Question: I have a button like and i have some coded to change the style of button.
'''
Button btnGPSFound = new Button(res.getImage("near_by_menu.png"));
btnGPSFound.getUnselectedStyle().setBackgroundType(Style.BACKGROUND_IMAGE_SCALED_FILL);
'''
But there is gray box back of my button.
I don't know what the gray box is and i want to get rid of it.
can anyone help me.
Thanks in advance.

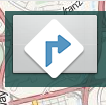
Answer: Set the UIID:
'''
btnGPSFound.setUIID("Container");
'''